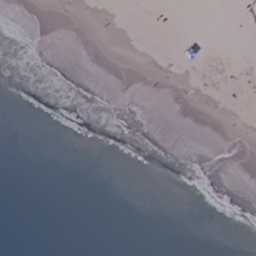
Label: beach